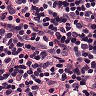
Metastatic tissue present: no